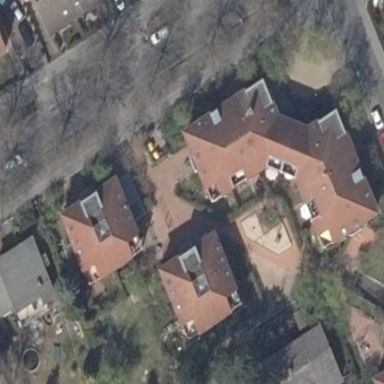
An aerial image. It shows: White apartment building with hipped roof made of red roof tiles.